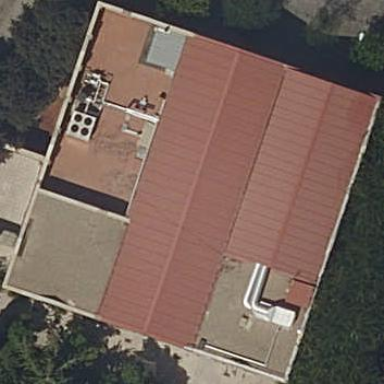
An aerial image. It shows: Public building used as community center.